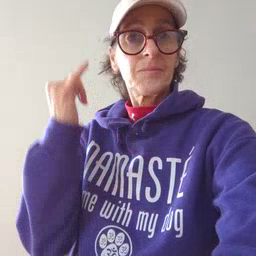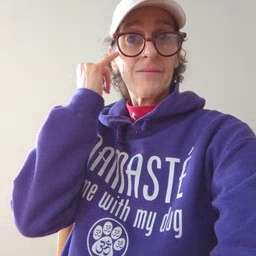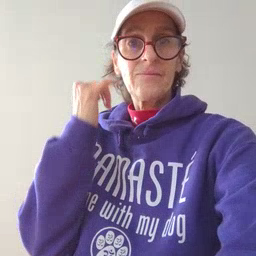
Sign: if